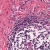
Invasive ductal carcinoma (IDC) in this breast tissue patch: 0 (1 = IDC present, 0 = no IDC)